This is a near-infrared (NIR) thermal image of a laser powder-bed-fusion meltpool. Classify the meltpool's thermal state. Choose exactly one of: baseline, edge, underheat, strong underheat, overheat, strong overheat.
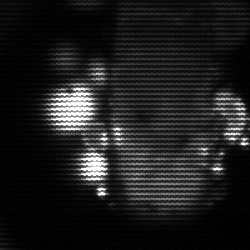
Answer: strong underheat